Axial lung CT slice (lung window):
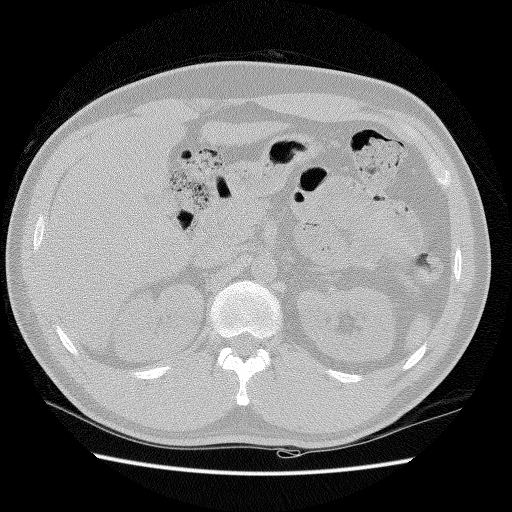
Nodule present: no